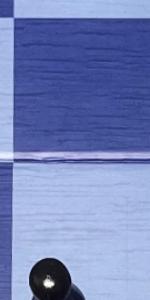
Label: Empty